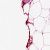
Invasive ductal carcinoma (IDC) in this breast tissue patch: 0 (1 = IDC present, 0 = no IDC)